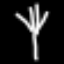
Label: fork